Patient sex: M
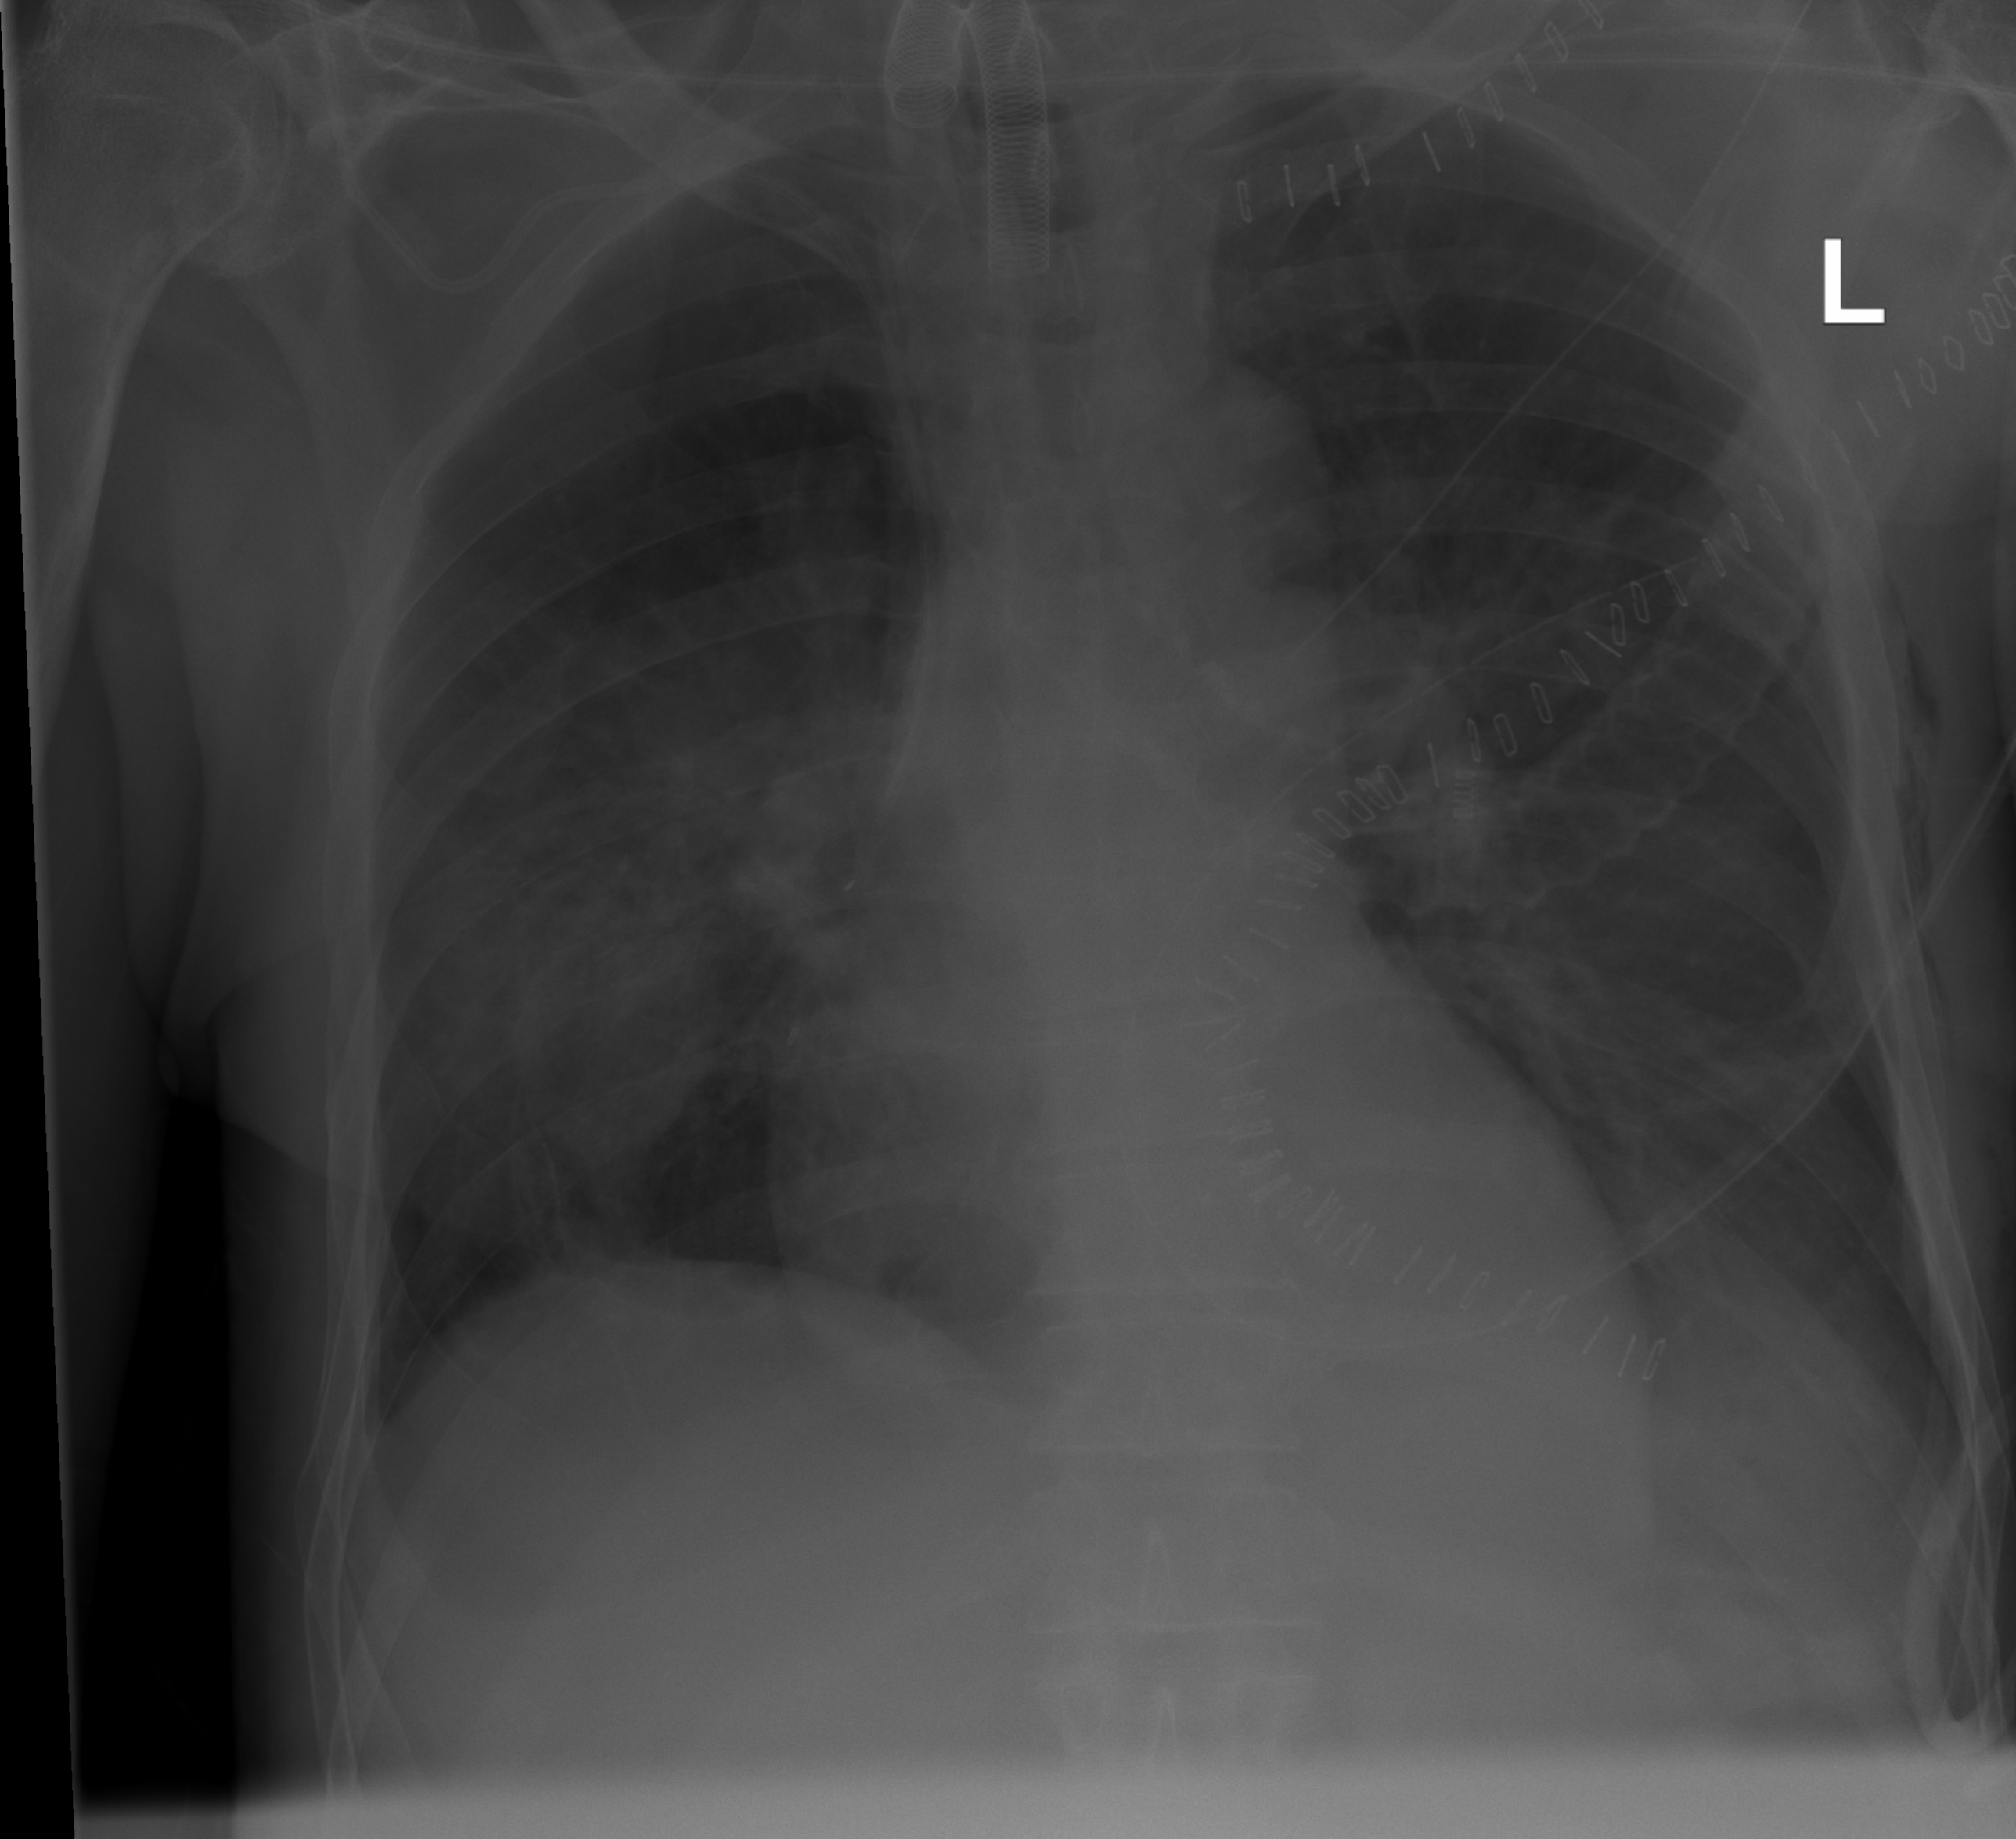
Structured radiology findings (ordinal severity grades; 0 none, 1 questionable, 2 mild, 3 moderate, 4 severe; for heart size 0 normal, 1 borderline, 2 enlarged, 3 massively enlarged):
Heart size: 0
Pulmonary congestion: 2
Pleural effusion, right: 0
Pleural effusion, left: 0
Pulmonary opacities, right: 2
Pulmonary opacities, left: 2
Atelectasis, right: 0
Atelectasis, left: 0